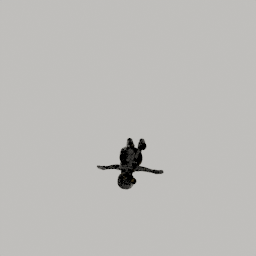
Label: animals